Interaction volume radius: 10 \u00c5
Interaction volume height: 10 \u00c5
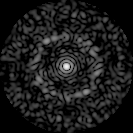
Disorder parameter: 0.8192